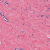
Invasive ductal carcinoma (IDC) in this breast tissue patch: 0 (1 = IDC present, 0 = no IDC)